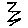
Label: zigzag